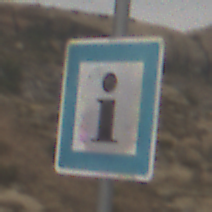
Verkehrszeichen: Informationsstelle
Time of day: MorningAfternoon
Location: Outdoor (Nature)
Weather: Overcast
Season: NotSpecified
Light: Natural